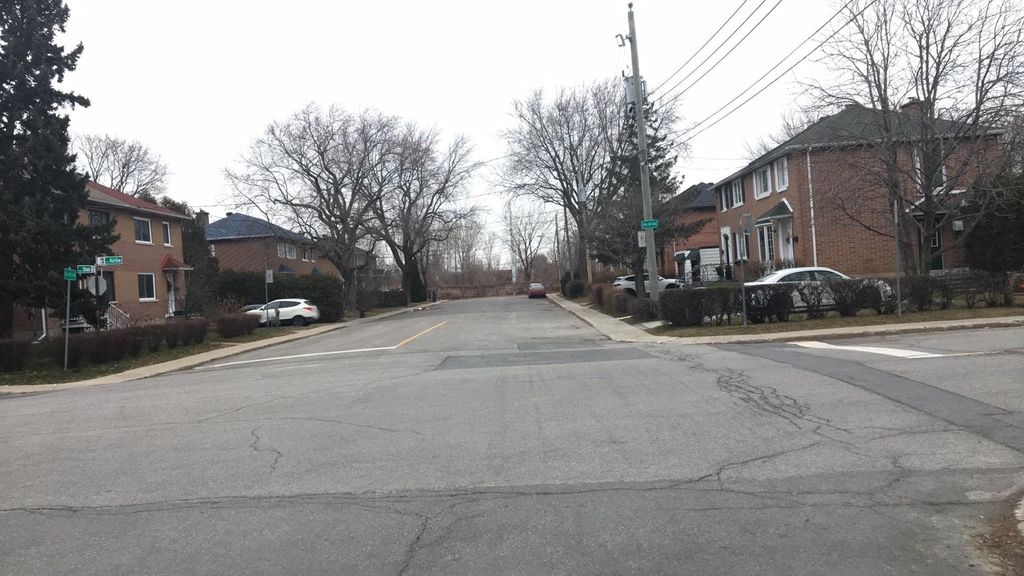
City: montreal